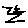
Label: zigzag